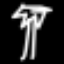
Label: palm tree